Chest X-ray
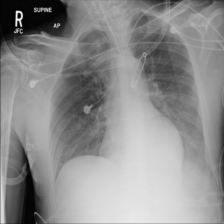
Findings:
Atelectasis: negative
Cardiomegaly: negative
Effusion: positive
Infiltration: positive
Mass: negative
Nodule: negative
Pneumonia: negative
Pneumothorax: negative
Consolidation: negative
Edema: negative
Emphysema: negative
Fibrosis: negative
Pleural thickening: negative
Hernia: negative